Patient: sex M, age 45
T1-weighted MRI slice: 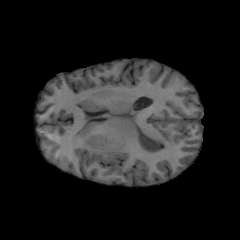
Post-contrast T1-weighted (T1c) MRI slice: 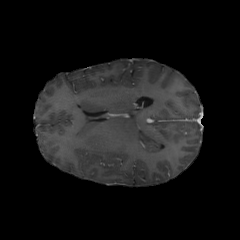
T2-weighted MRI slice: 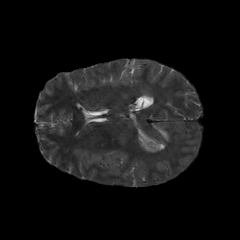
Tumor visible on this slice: yes
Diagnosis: Astrocytoma, IDH-mutant
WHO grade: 2